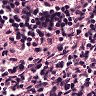
Metastatic tissue present: no